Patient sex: M
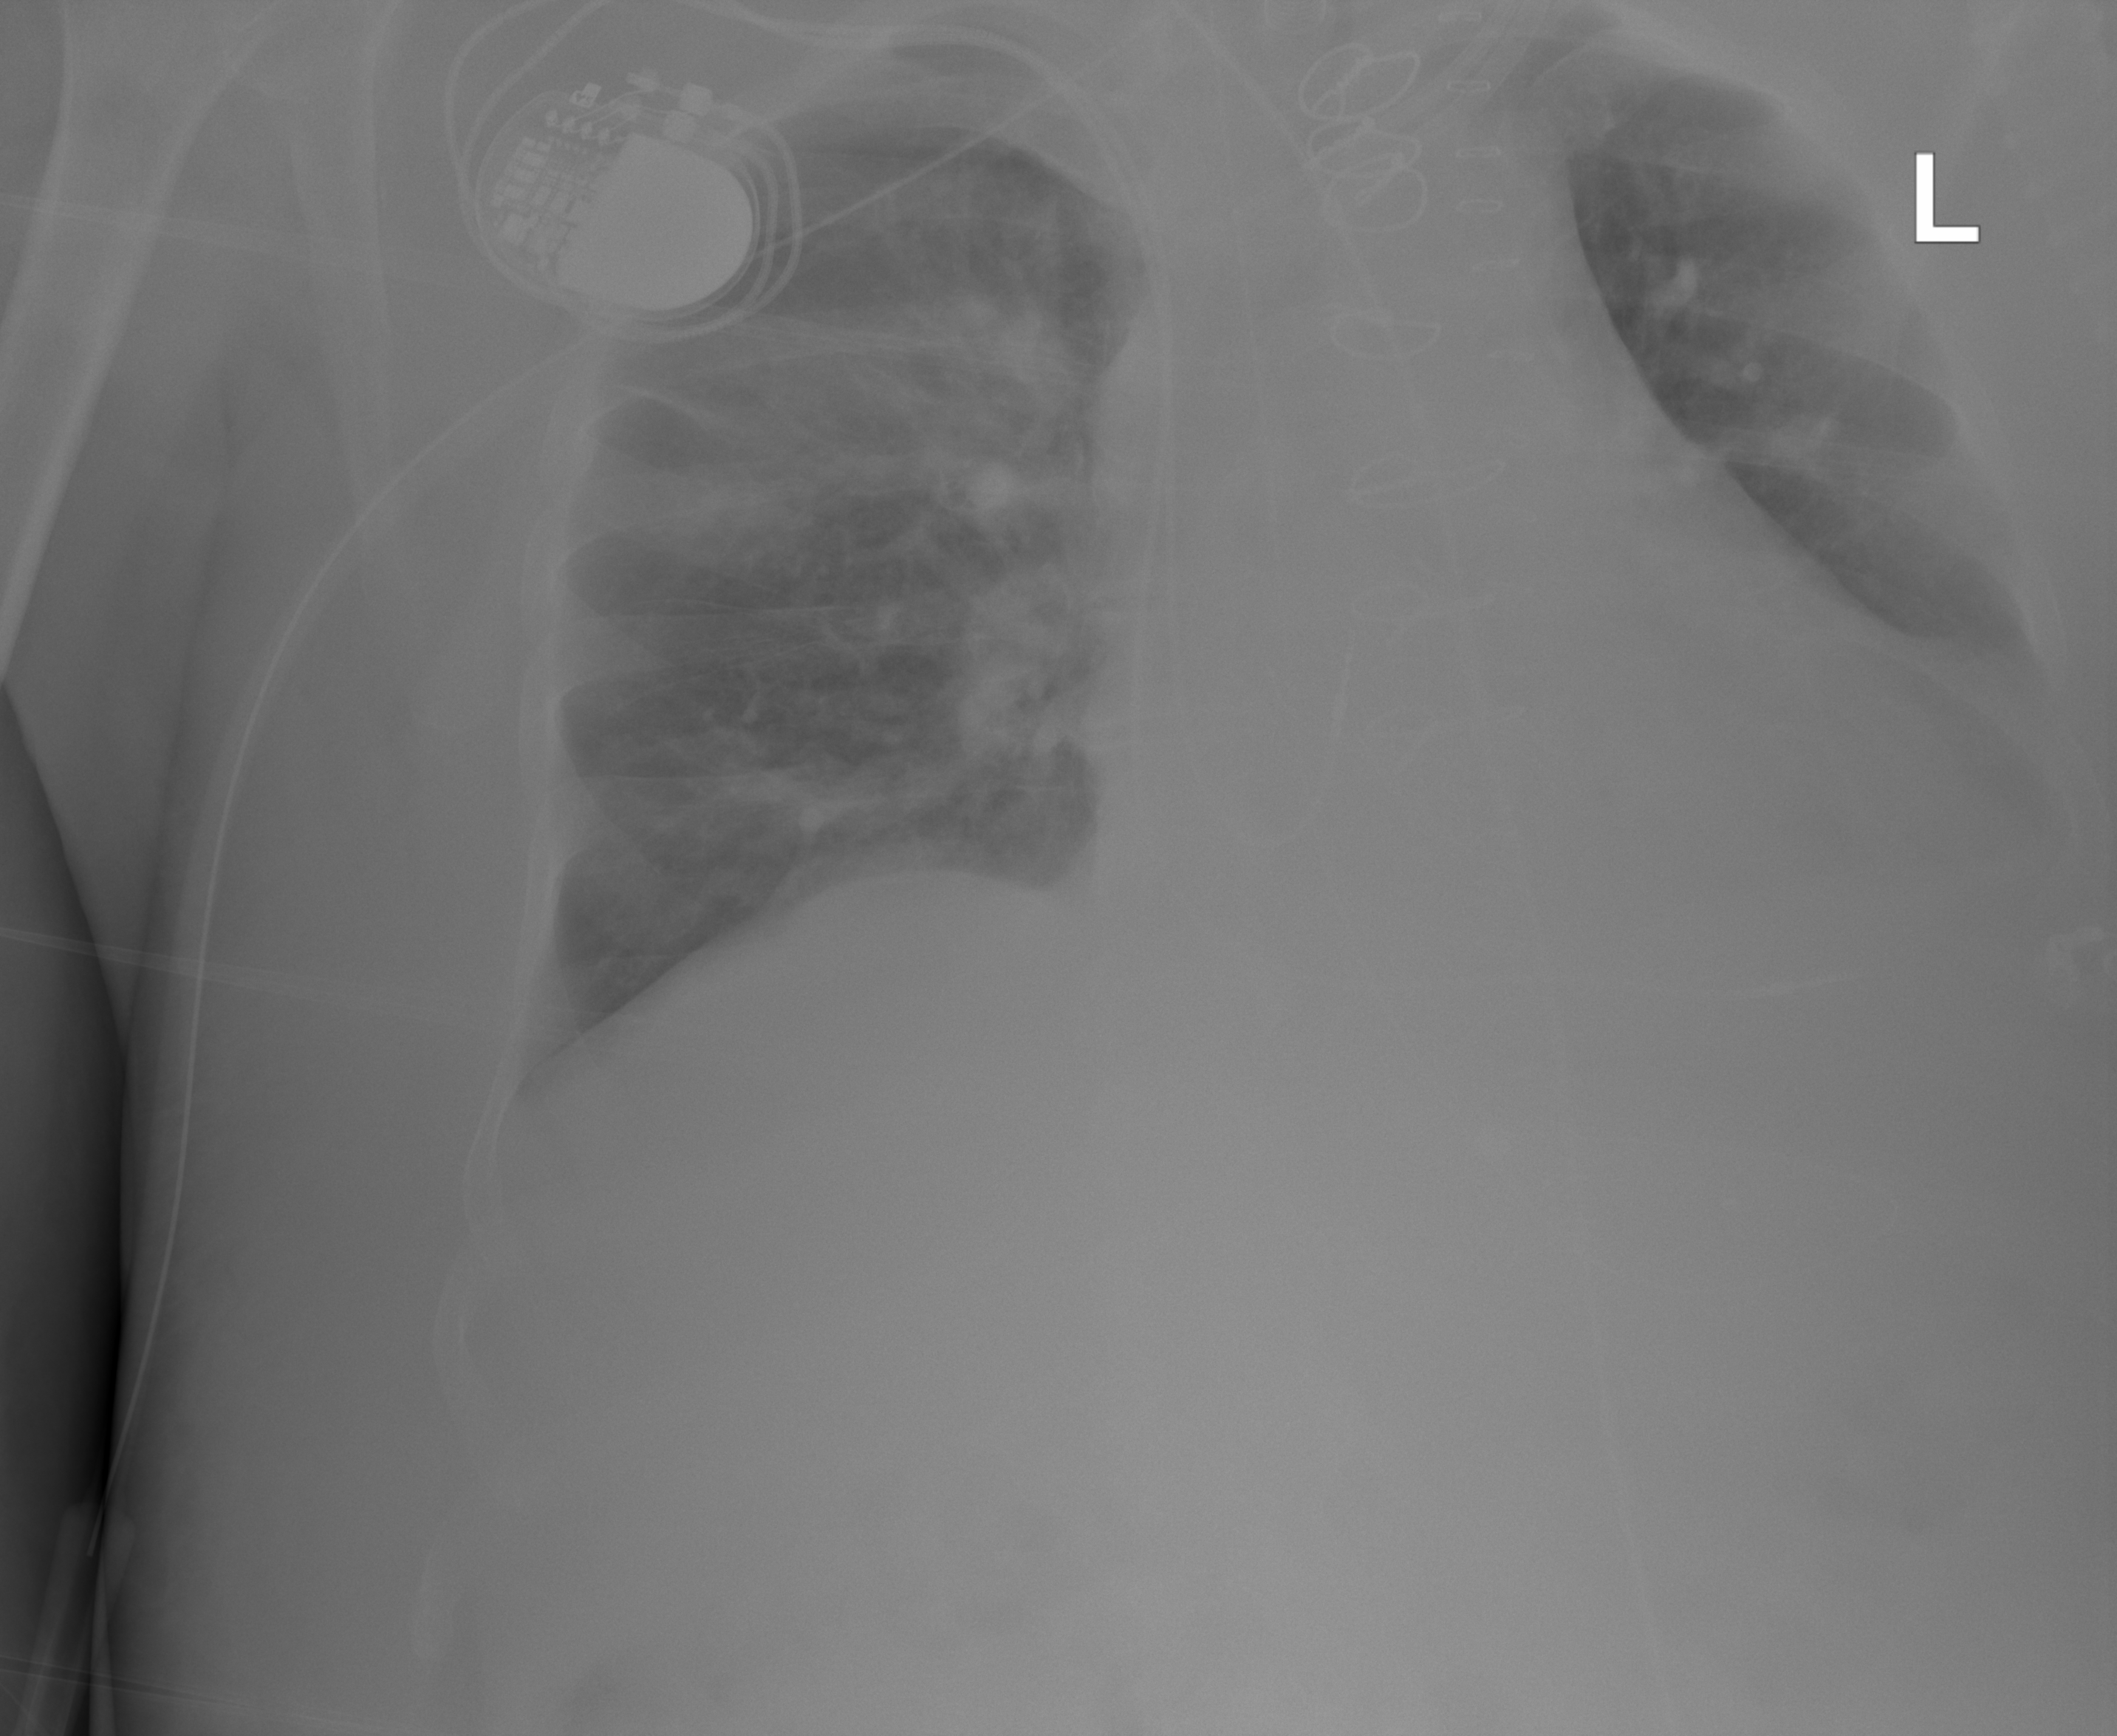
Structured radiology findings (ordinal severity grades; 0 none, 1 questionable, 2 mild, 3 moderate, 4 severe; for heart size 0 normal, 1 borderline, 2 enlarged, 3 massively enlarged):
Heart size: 2
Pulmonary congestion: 2
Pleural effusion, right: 0
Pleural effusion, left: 0
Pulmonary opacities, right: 3
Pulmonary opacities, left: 0
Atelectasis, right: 2
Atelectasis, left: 2